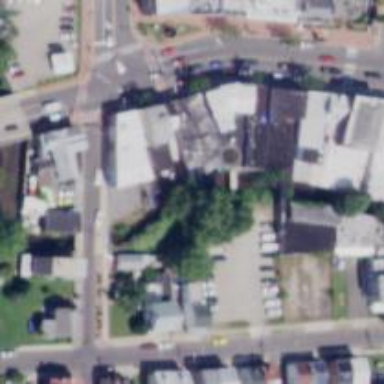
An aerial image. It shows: Town.